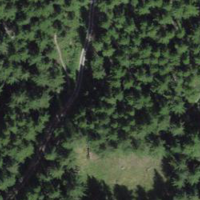
EUNIS habitat code: 44
Species observed at this site:
Cyaniris semiargus